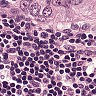
Metastatic tissue present: yes